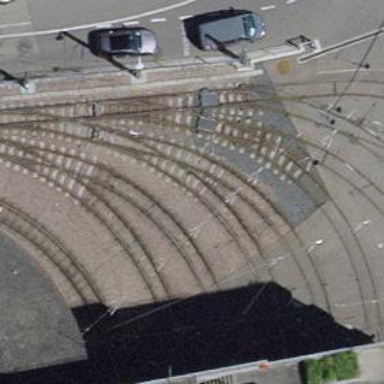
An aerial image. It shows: Tram railway running through service yard with electrified contact lines.